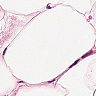
Metastatic tissue present: no